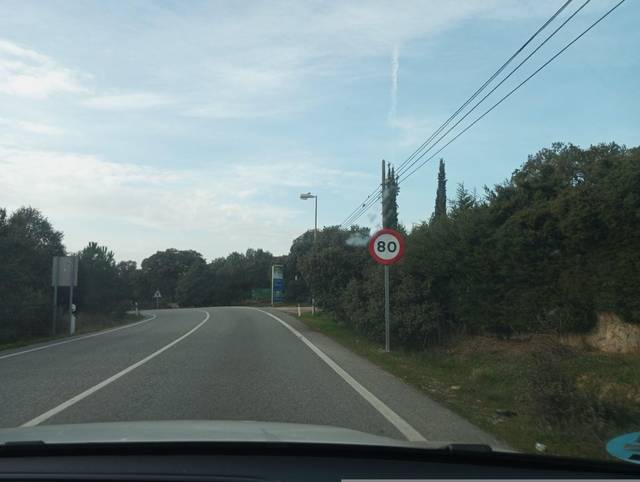
Region: Spain
Coordinates: 40.554, -4.027